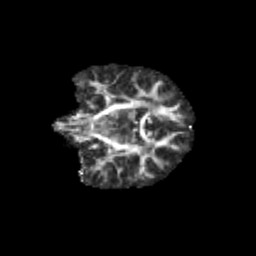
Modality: FA
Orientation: coronal
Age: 10
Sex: female
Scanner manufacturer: siemens
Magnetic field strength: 3 T
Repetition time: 3.8 s
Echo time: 0.07 s